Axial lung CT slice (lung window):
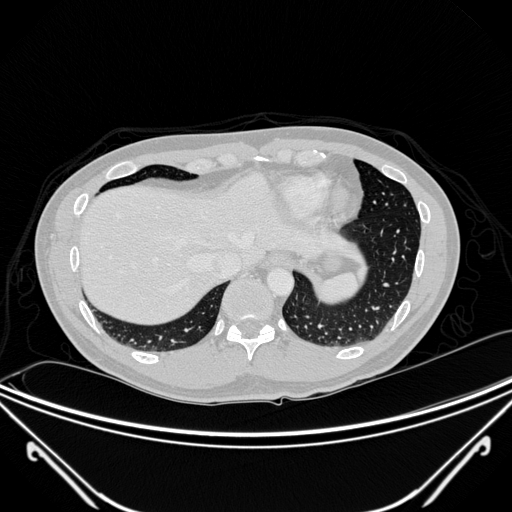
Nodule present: no